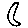
Label: moon